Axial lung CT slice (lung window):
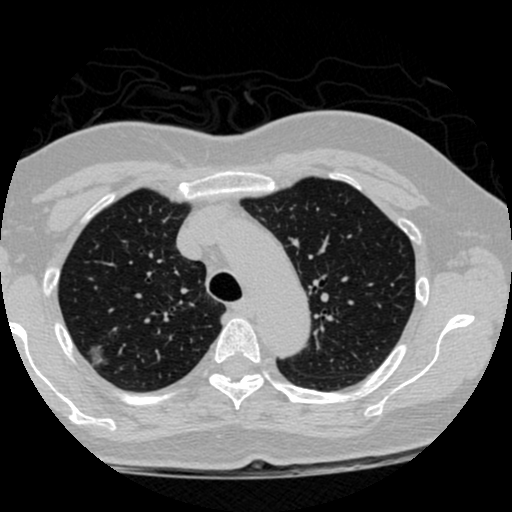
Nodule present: yes
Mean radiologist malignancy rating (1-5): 3.333